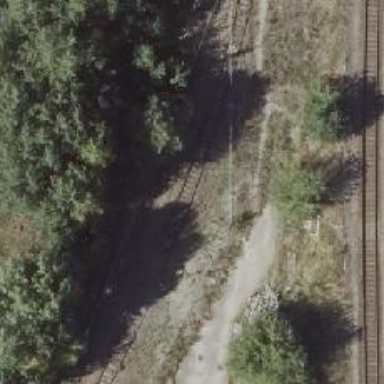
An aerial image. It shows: Rail spur service.